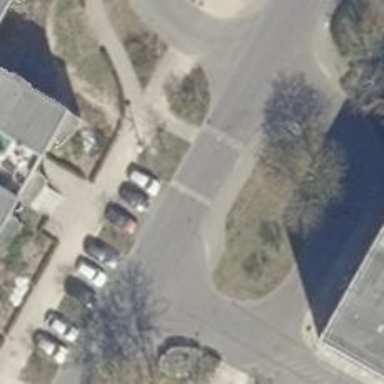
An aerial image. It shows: Table-style traffic calming feature.